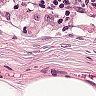
Metastatic tissue present: no